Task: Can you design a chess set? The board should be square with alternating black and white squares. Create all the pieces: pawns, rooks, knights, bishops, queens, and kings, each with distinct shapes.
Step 913:
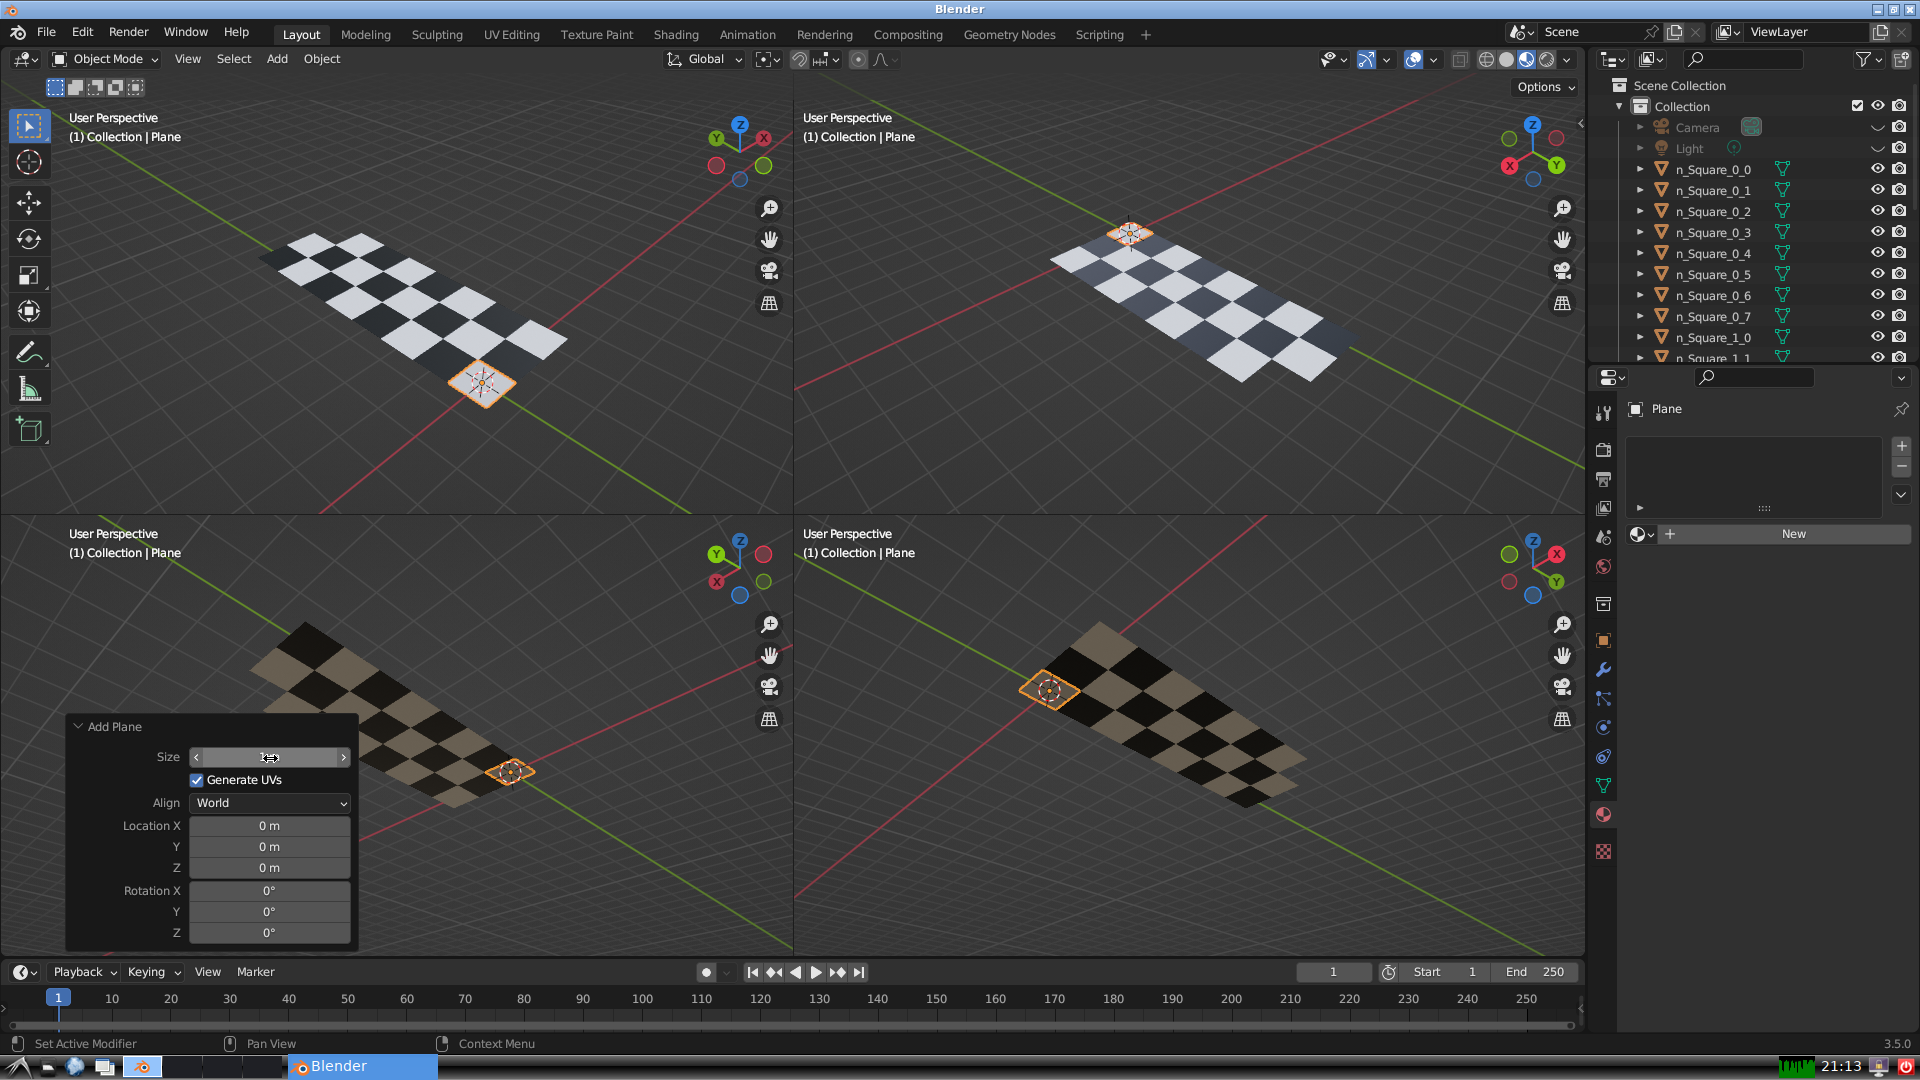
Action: {"mouse_move": [960, 540]}